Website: apple
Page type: customer-info-address
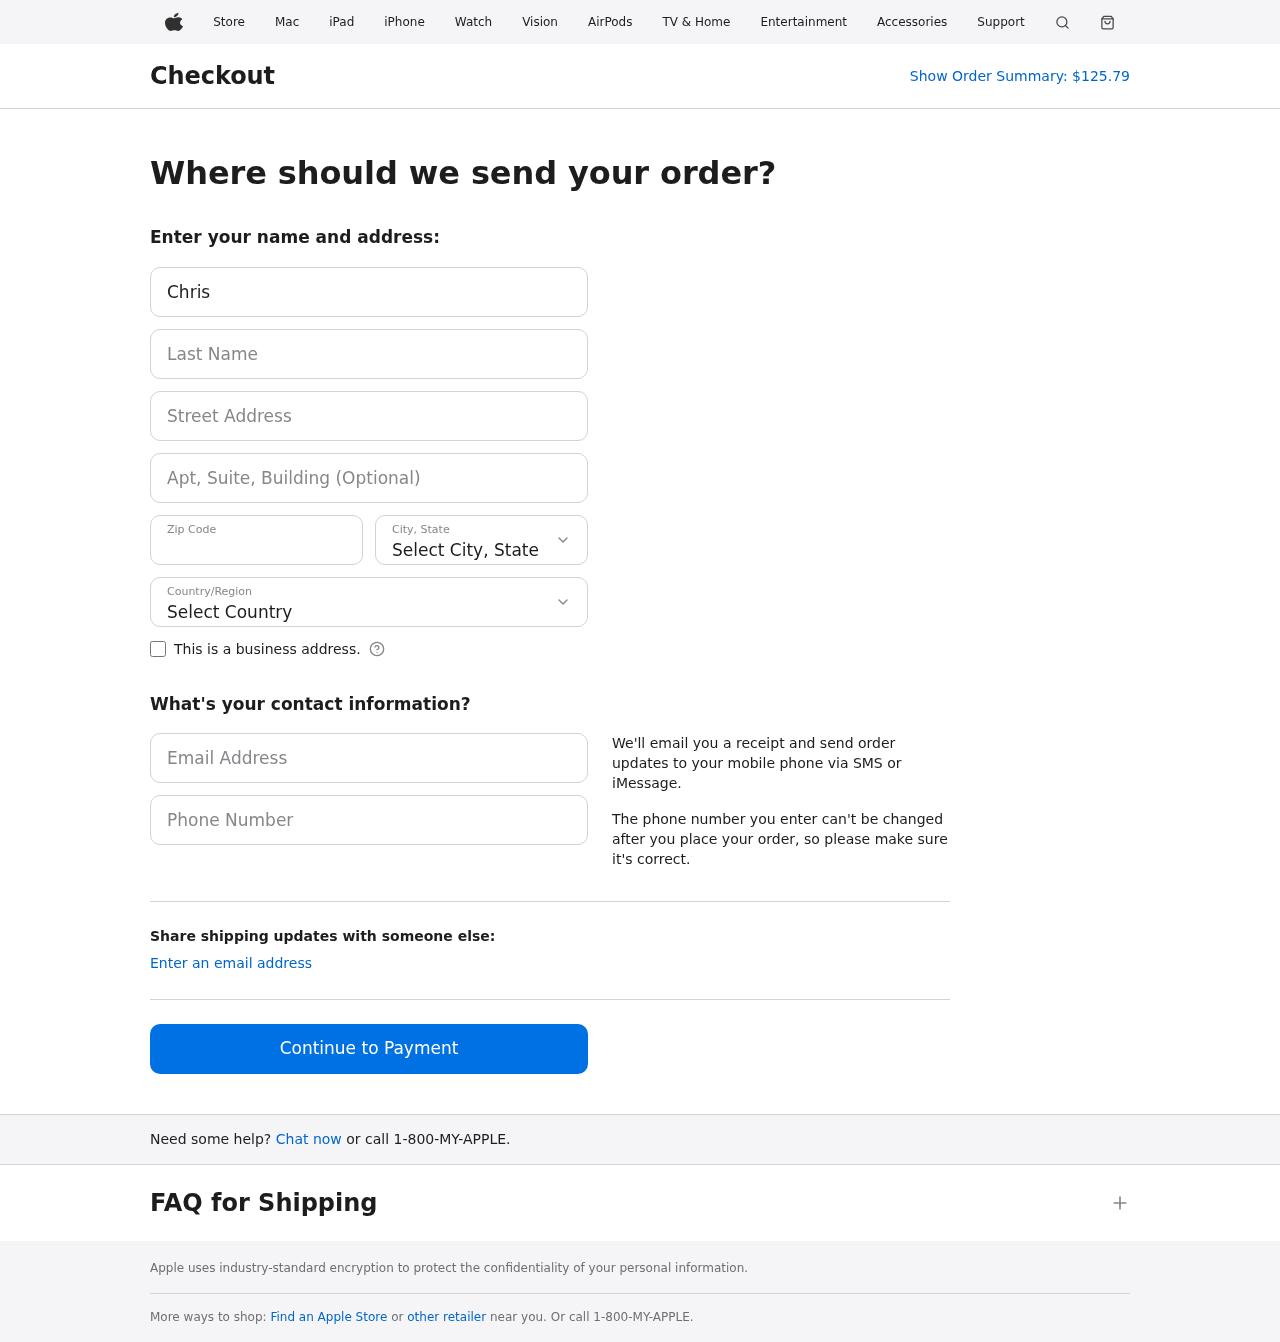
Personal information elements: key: PII_CITY_STATE
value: West Kevinside, NM
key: PII_COUNTRY
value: United States
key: PII_EMAIL
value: christopher_vasquez@gmail.com
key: PII_FIRSTNAME
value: Christopher
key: PII_LASTNAME
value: Vasquez
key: PII_PHONE
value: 5336773053
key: PII_POSTCODE
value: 01818
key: PII_STREET
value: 76617 Gonzalez Motorway Suite 722
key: PII_STREET2
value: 2122 Beth Wells
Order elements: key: ORDER_TOTAL
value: $125.79